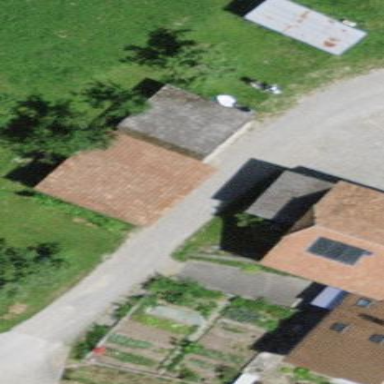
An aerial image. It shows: Garage building.